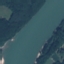
Label: River